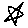
Label: star